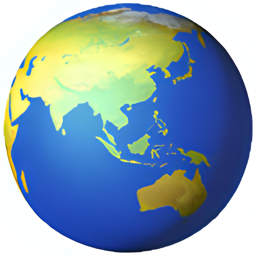
Name: earth globe asia australia
Emoji: 🌏
Group: Travel & Places
Sub-group: place-map